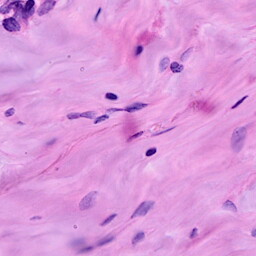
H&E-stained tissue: Breast